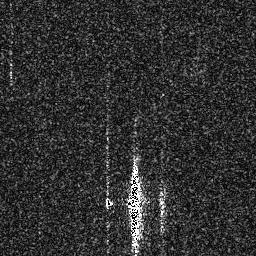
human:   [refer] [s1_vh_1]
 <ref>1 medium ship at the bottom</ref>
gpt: <box>[[48, 63, 55, 97, 0]]</box>